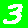
Digit: 3